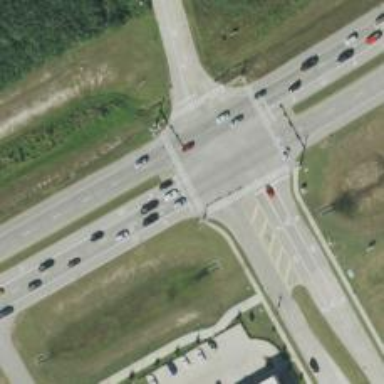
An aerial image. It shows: Zebra crossing on footway.